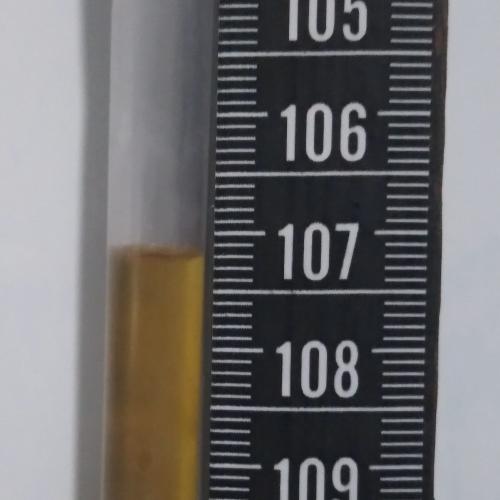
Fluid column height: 107.2 cm